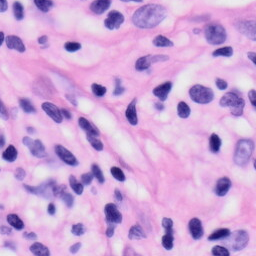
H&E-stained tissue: Skin